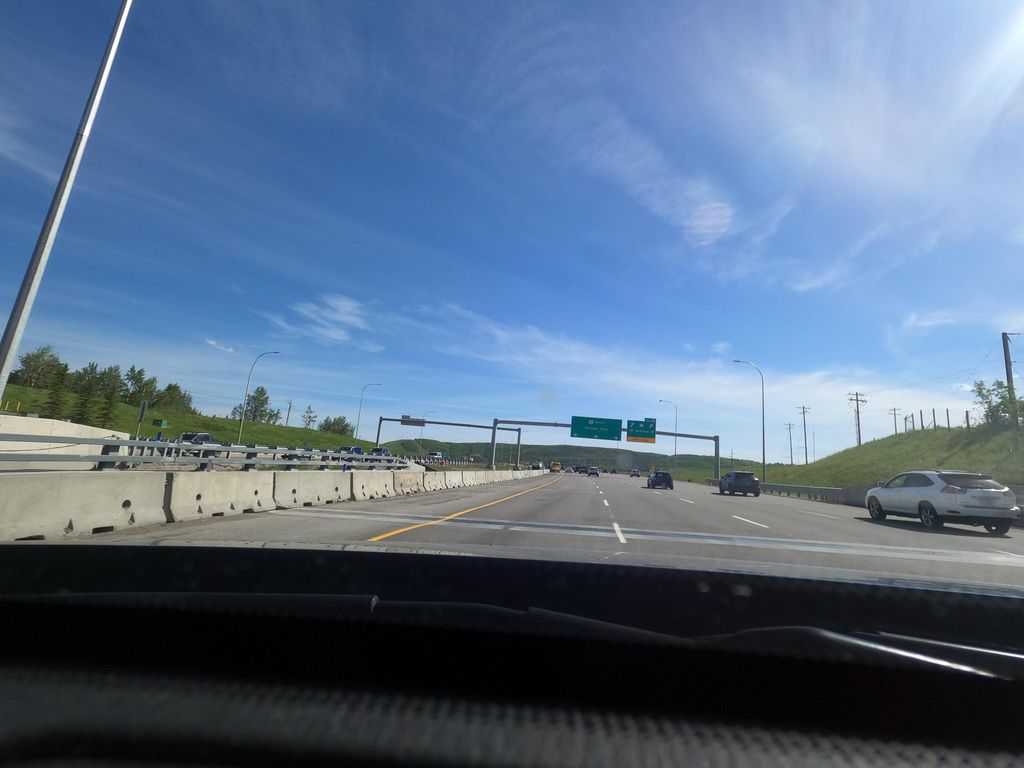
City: calgary